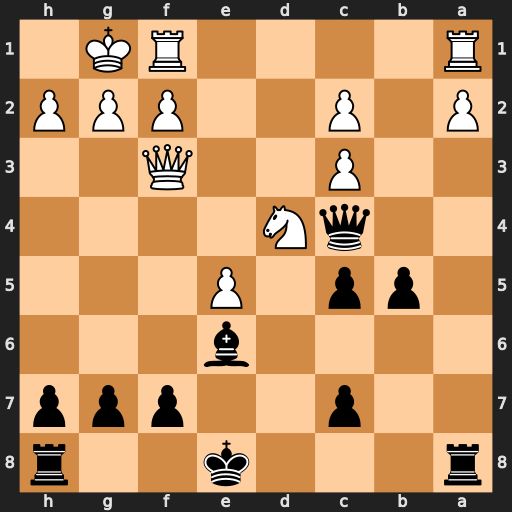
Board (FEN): r3k2r/2p2ppp/4b3/1pp1P3/2qN4/2P2Q2/P1P2PPP/R4RK1
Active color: b
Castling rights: kq
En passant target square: -
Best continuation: Bd5 Qg3 cxd4